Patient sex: M
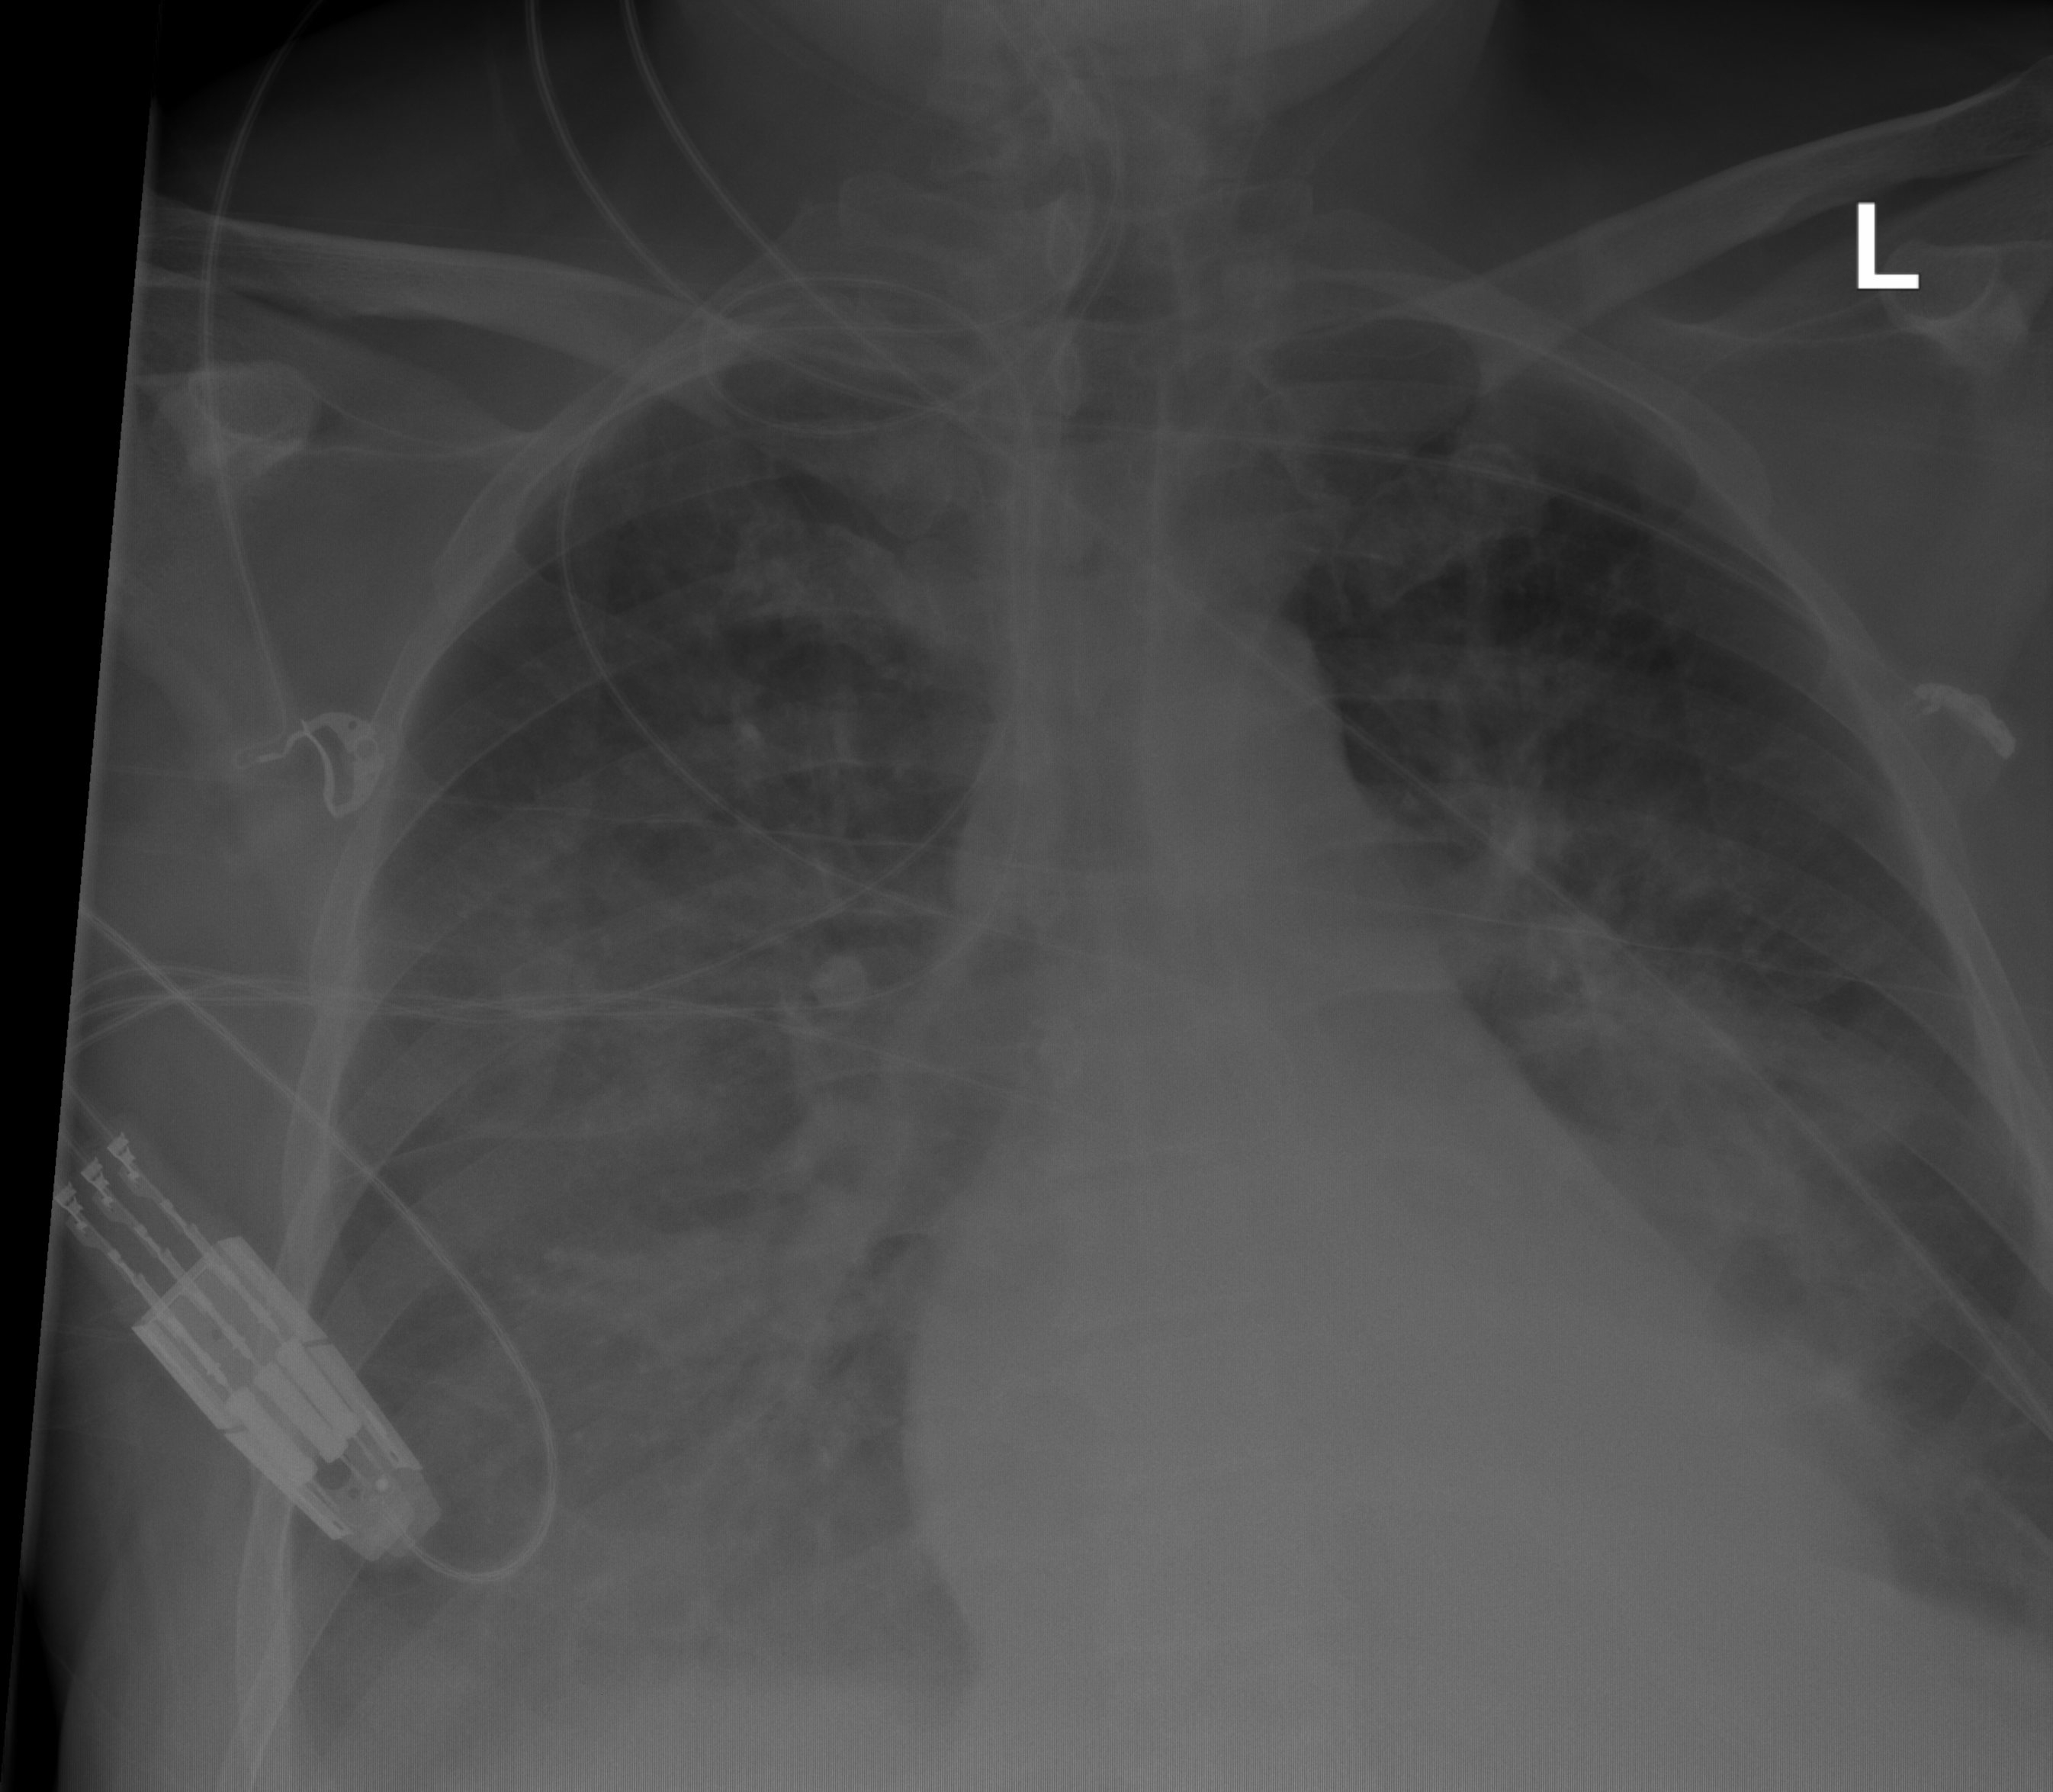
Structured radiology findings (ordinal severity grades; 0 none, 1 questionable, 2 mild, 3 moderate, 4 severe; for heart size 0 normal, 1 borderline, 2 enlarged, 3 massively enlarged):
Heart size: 0
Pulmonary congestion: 2
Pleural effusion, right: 3
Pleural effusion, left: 2
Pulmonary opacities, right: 3
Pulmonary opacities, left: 3
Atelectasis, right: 3
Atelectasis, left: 2